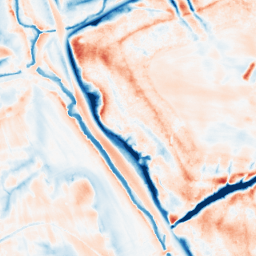
Category: edge_preserving
Decomposition family: guided
Decomposition parameters: radius: 8
eps: 1
Upsampling method: bilinear
Upsampling parameters: scale: 4
Upsampling scale: 4